高二 · 代数
若实数 $x, y$ 满足 $\left\{\begin{array}{l}x-y+1 \leqslant 0, \\ x>0,\end{array}\right.$ 则 $\frac{y}{x-1}$ 的取值范围是 $(\quad)$
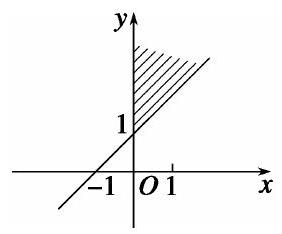
A. $(-1,1)$
B. $(-\infty,-1) \cup(1,+\infty)$
C. $(-\infty,-1)$
D. $[1,+\infty)$
答案: B
解析: 解析 可行域如图阴影,

$\frac{y}{x-1}$ 的几何意义是区域内点与 $(1,0)$ 连线的斜率, 易求得 $\frac{y}{x-1}>1$或 $\frac{y}{x-1}<-1$.